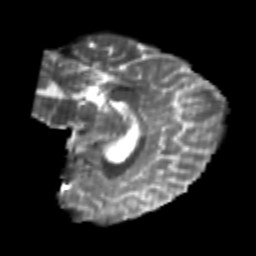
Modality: T2w
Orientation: sagittal
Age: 24
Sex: female
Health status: healthy
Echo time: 0.074 s